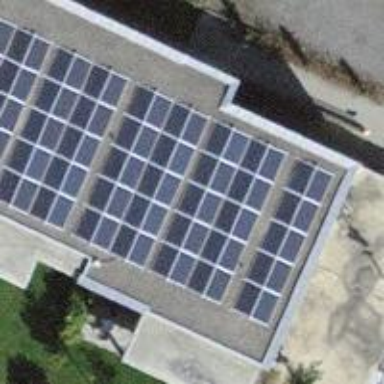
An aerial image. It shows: Solar power generator.